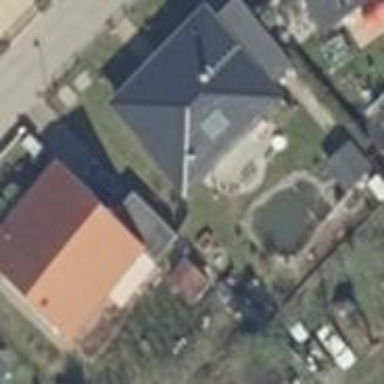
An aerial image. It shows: Detached building.